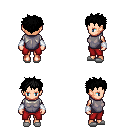
a pixel art fantasy rpg character, female body template, human, light skin, steel chest armor, red pants, black bedhead hairstyle, white cloth bracers, white slippers, four views (front, back, left, right), 2x2 character sprite sheet, small pixel art, hard edges, no anti-aliasing